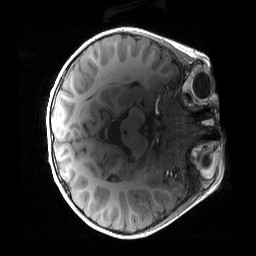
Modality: T1w
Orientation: axial
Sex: male
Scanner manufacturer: siemens
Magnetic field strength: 3 T
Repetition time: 1.9 s
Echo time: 0.00243 s